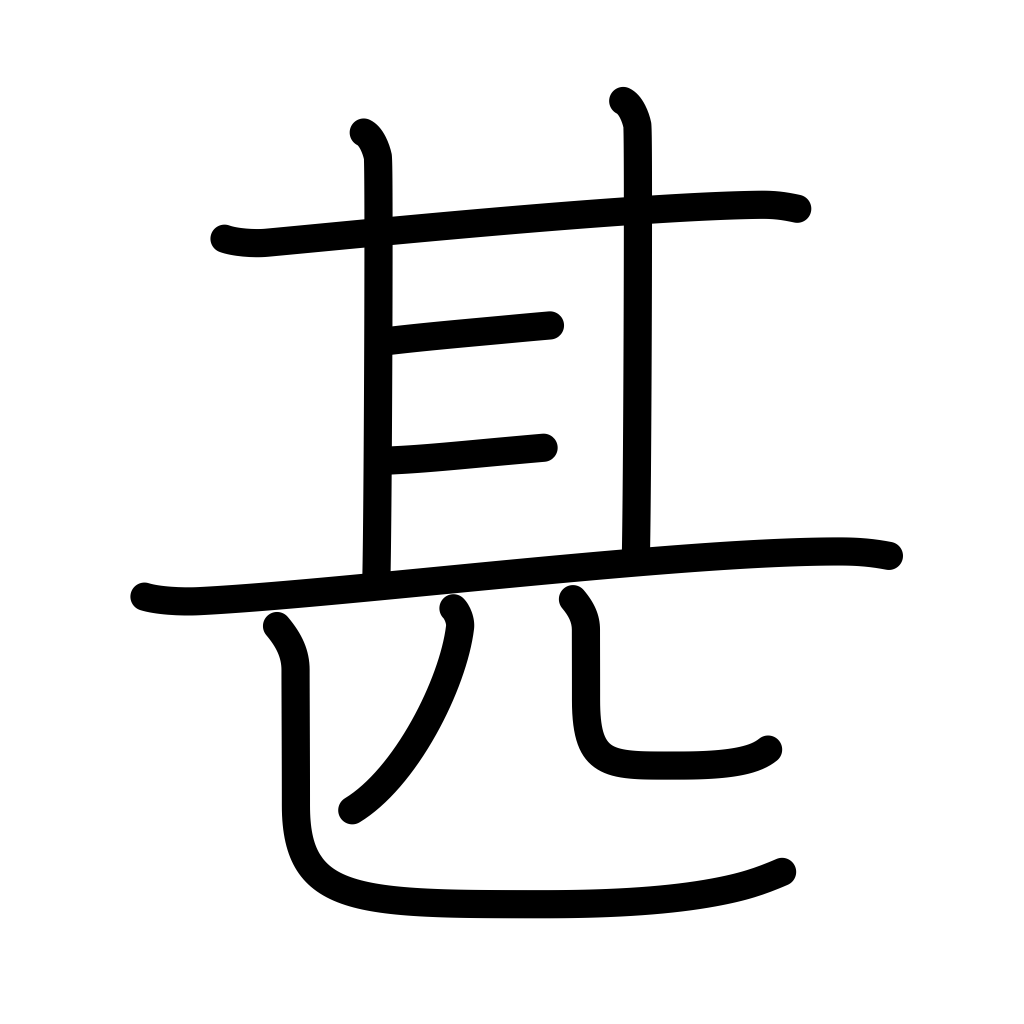
Meaning: tremendously, very, great, exceedingly